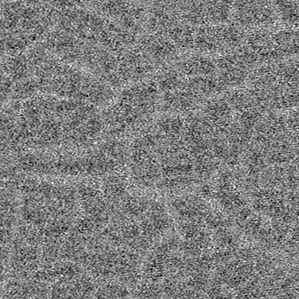
Label: frost